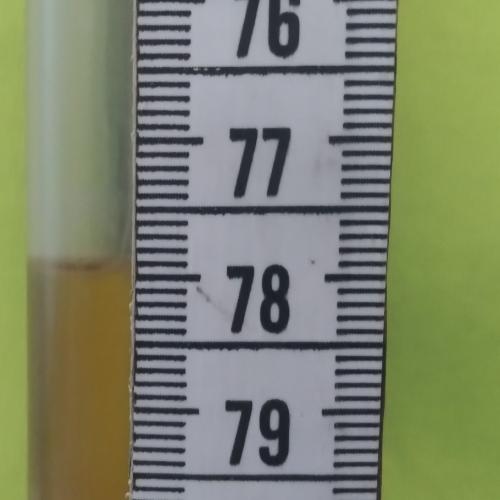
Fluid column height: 77.9 cm